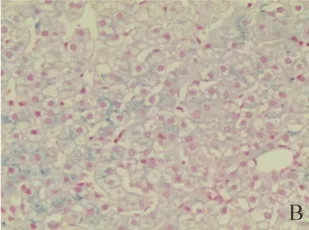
Pathological examinations. Original magnification x200.
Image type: pathology (pas)